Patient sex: M
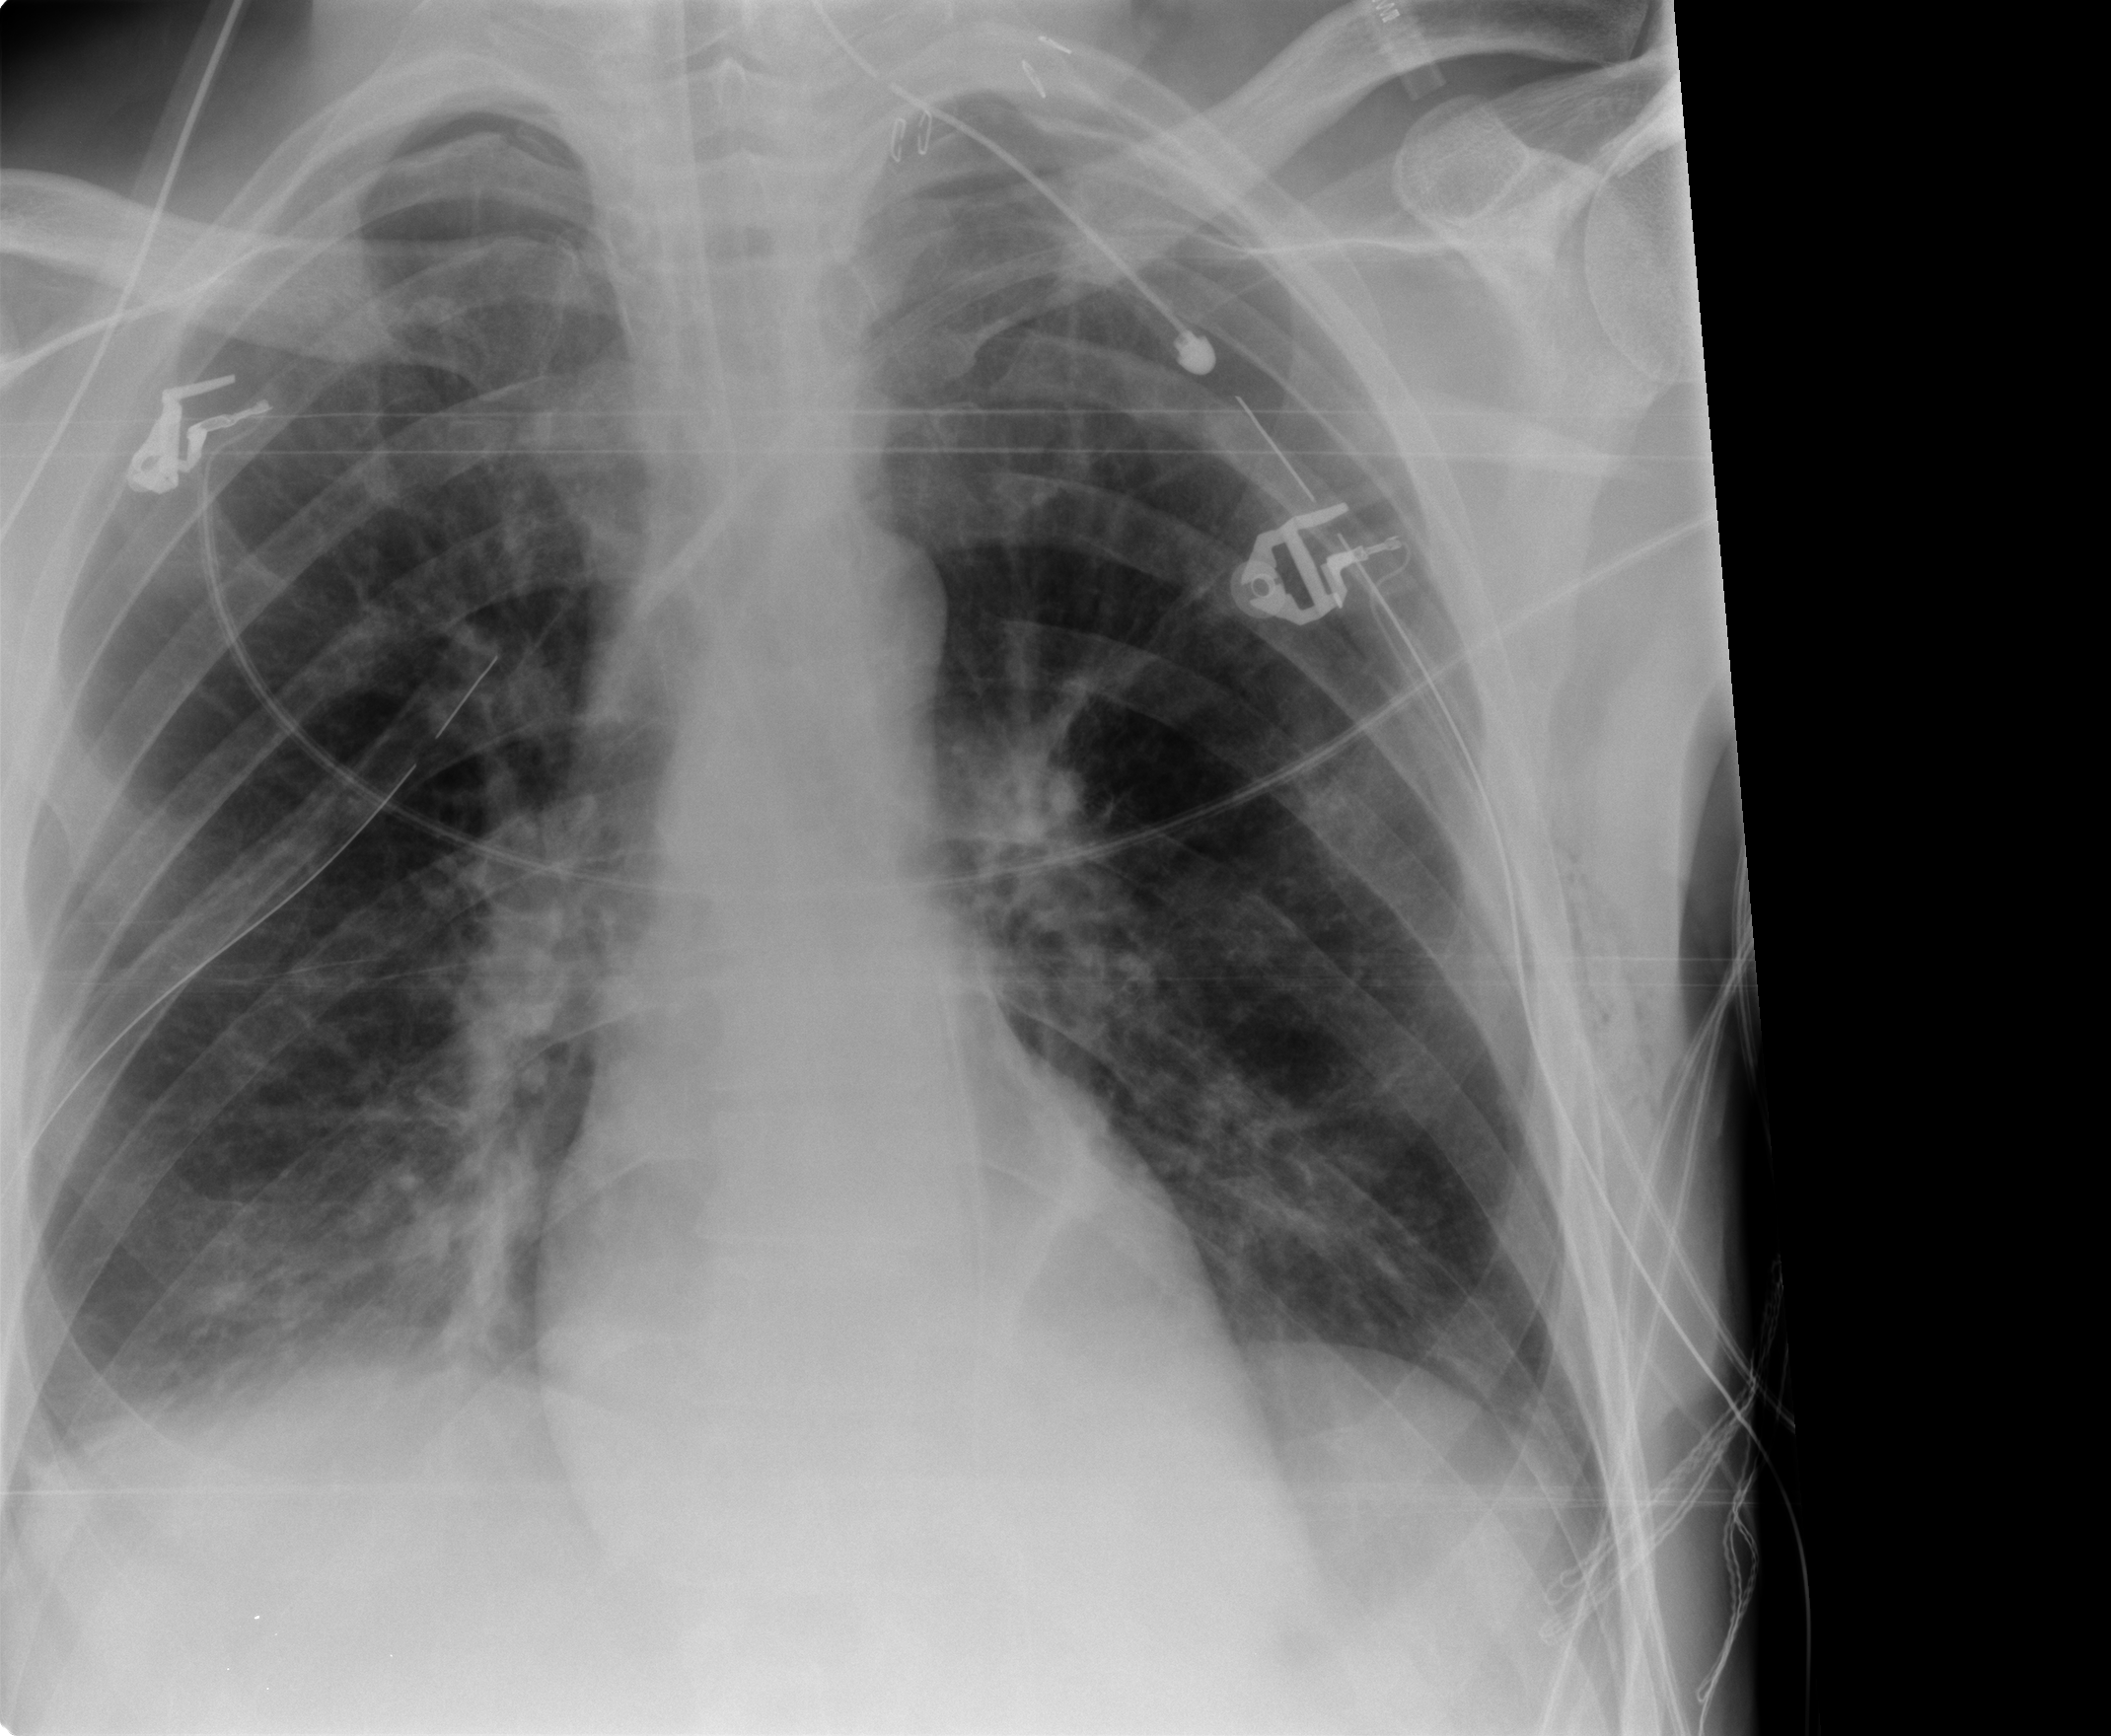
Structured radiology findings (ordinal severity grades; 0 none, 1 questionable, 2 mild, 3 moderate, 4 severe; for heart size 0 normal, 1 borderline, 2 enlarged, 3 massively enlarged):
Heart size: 0
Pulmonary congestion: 1
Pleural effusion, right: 2
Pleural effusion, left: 0
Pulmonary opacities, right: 2
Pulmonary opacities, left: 0
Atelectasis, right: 3
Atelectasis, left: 2